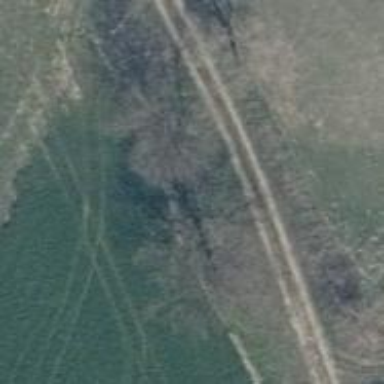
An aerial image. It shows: Sandy track with grade 4 tracktype.